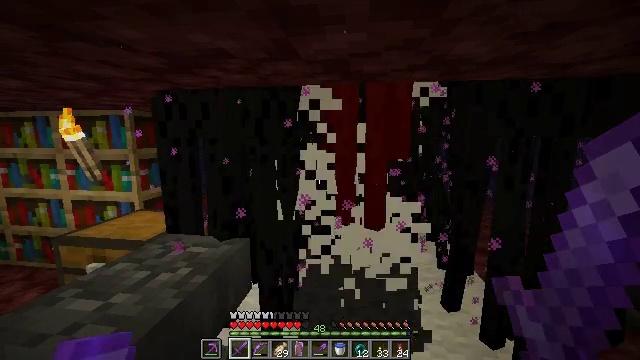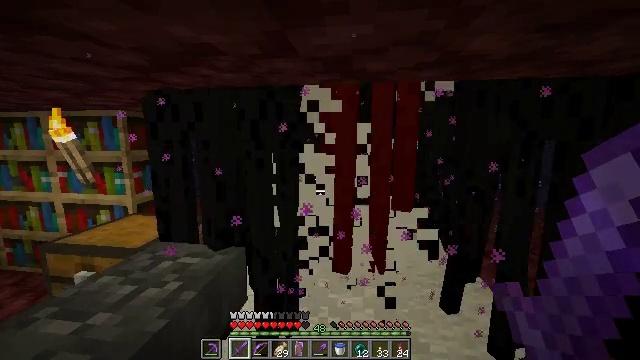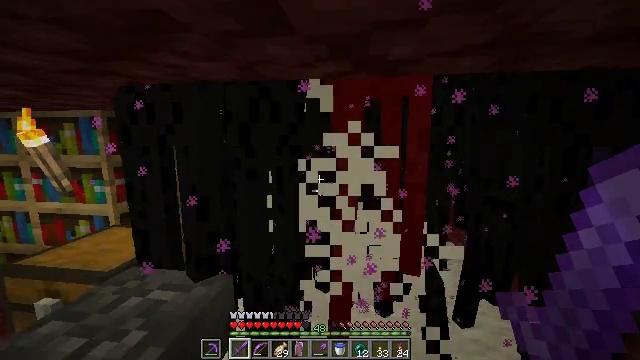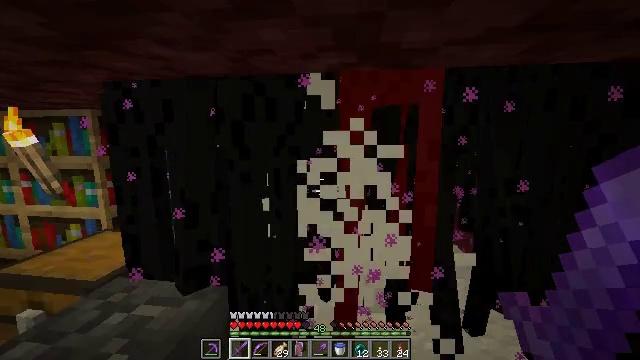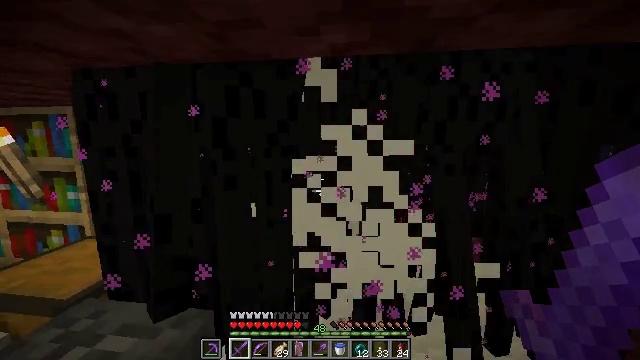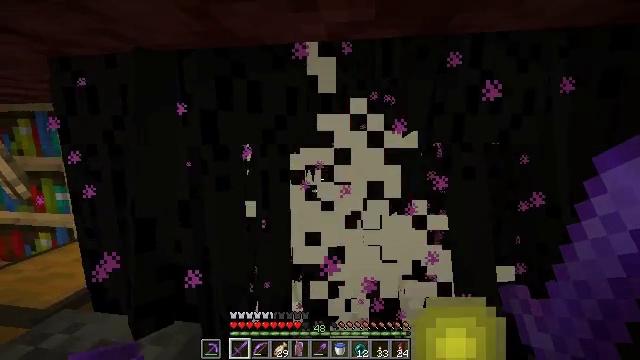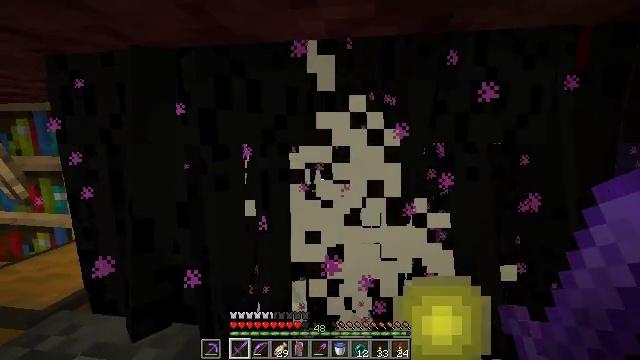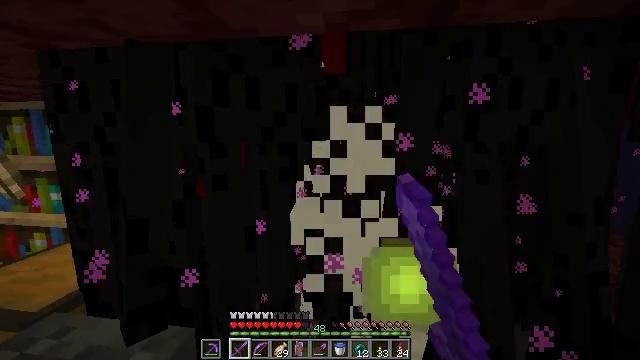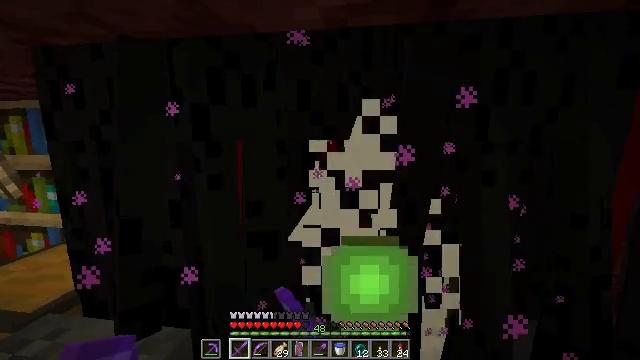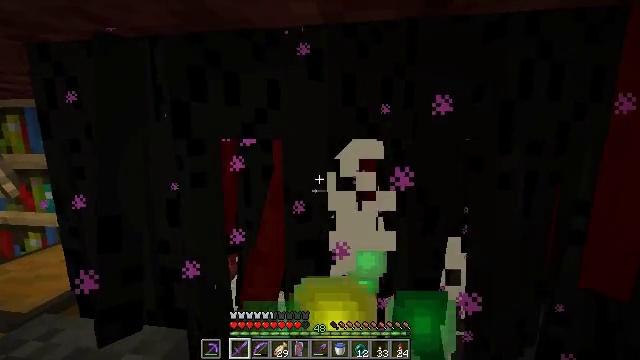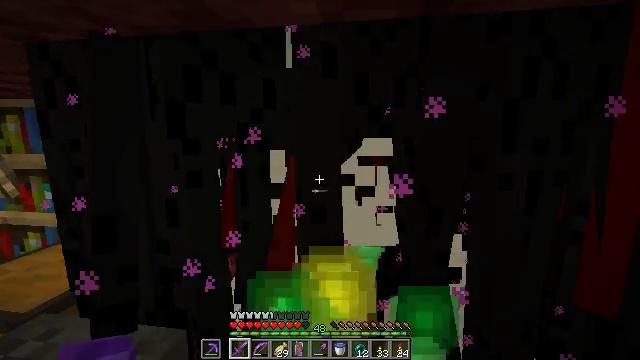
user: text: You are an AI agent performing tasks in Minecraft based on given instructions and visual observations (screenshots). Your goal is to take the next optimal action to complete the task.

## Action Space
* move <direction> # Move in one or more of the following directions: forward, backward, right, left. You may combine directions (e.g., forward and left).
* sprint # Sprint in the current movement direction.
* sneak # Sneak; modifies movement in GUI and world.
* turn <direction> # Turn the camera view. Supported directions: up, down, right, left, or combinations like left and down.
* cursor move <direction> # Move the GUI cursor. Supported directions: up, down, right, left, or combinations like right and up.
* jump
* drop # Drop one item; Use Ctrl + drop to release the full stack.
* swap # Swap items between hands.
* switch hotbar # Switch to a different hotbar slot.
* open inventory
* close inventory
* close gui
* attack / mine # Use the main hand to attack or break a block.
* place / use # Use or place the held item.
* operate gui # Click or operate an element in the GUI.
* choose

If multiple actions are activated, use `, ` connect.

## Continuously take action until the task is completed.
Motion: motion action
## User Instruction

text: Defeat an enderman.
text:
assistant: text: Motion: move forward
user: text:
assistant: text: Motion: move forward
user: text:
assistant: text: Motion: move forward
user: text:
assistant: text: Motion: no_op
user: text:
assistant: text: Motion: no_op
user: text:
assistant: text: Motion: attack / mine
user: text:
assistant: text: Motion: attack / mine
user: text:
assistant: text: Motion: attack / mine
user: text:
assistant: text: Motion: attack / mine
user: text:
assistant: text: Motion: attack / mine
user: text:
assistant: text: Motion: no_op